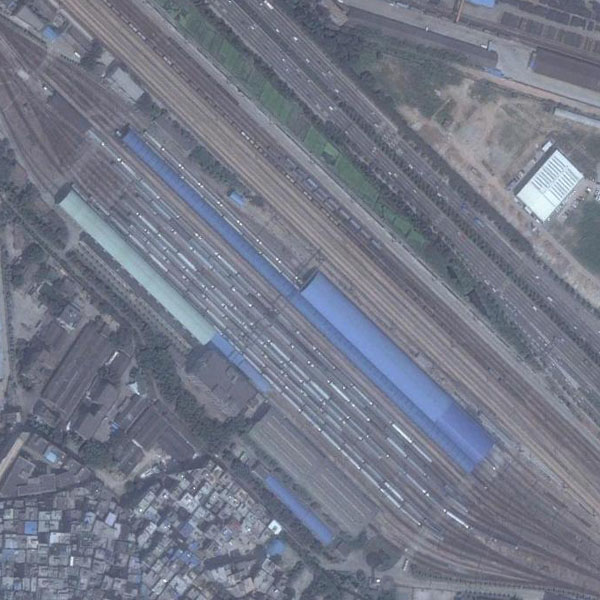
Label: RailwayStation